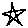
Label: star